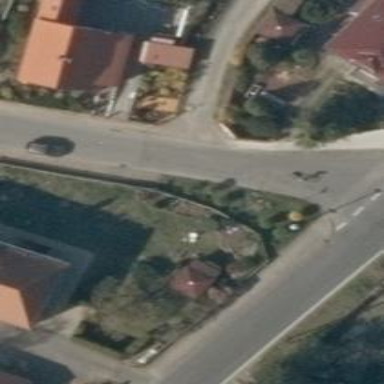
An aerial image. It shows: Smooth asphalt road in residential area.